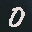
Label: 0